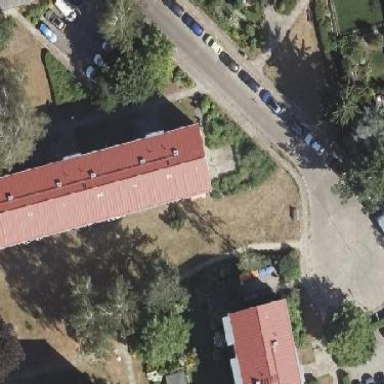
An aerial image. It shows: Gabled roof apartments building.